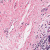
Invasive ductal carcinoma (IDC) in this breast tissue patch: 0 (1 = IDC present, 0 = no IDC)